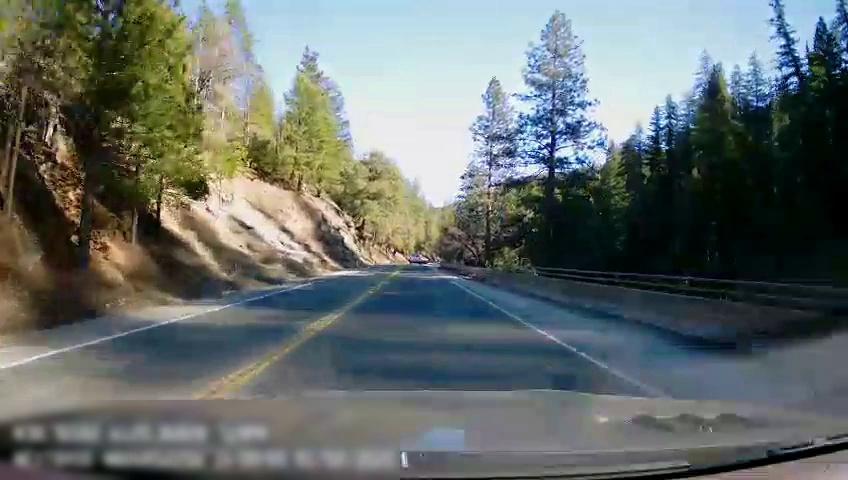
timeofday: Day
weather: Sunny
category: Drivable Space
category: Drivable Space
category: Vehicles | Truck
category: Lanes | Opposite Lane
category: Lanes | Current Lane
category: Lanes | Opposite Lane
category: Lanes | Current Lane